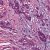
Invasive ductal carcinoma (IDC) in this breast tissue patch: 1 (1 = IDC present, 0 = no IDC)